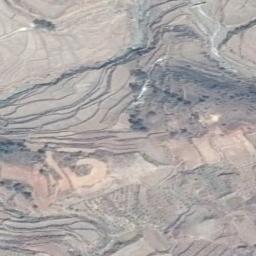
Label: terrace